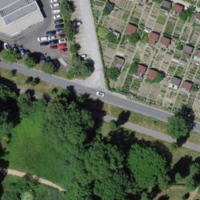
EUNIS habitat code: 53
Species observed at this site:
Lythrum salicaria
Allium ursinum
Veronica filiformis
Phragmites australis
Coreus marginatus
Lysimachia vulgaris
Ilex aquifolium
Polygonia c-album
Filipendula ulmaria